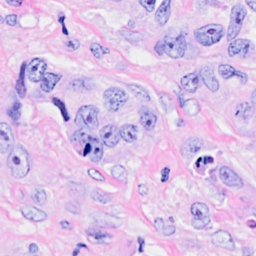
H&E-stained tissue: Breast